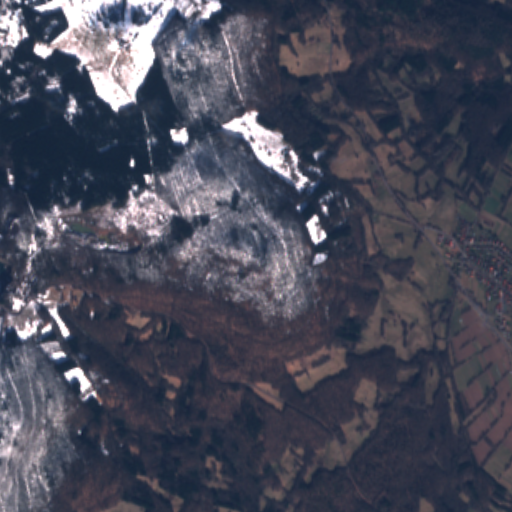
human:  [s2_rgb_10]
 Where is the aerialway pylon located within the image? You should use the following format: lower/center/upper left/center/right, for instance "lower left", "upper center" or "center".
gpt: The aerialway pylon is located in the upper left of the image.
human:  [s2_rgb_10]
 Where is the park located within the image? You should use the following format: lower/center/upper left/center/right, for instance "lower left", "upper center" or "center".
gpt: The park is located in the center right of the image.
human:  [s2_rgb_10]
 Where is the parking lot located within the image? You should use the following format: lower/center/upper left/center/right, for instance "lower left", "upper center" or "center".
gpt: The parking lot is located in the upper left of the image.
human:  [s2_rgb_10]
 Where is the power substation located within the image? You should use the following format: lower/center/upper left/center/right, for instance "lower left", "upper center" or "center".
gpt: The power substation is located in the center right of the image.
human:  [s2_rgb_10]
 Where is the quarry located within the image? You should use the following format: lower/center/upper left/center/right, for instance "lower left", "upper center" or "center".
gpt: The quarry is located in the center left of the image.
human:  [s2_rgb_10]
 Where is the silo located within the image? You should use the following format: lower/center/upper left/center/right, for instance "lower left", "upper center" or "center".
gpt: The silo is located in the center right of the image.
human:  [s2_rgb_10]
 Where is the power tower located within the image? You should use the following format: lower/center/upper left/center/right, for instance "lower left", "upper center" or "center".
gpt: There is no power tower in the image.